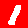
Digit: 1